Question: How can I get the rows in a table where today's date is between (inclusive) two DATE columns of that row?
For example, take these two columns of a table:

How could I get the first and second rows on the 10th of April, or the 3rd row on the 25th (inclusive, like I said)?
Any help would be greatly appreciated. Thanks in advance!
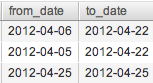
Answer: You will find a lot of people using between operator, but I prefer using a simple AND operator.
I do that because although the between operator IS inclusive, simple dates (2012-04-10) can be counted as being midnight, and will thus not be inclusive.
So this should work just fine and will always include the boundaries of the date range:
'''
SELECT * FROM table WHERE from_date <= '2012-04-10' AND to_date >= '2012-04-10'
'''